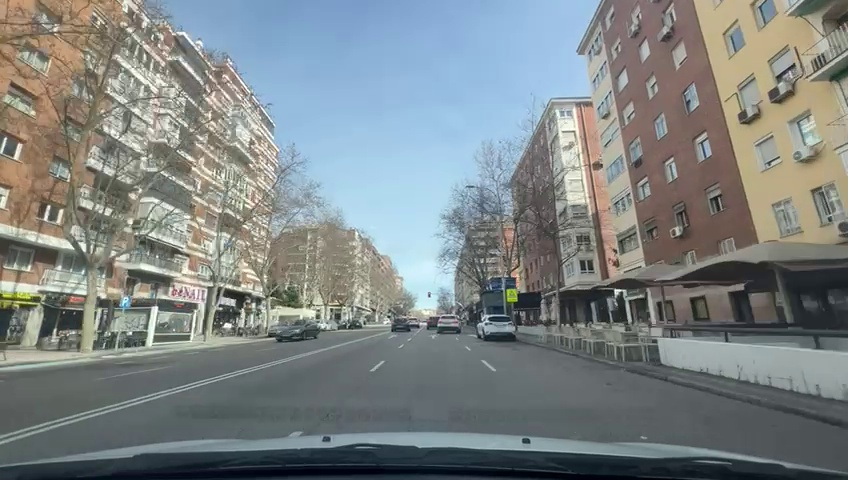
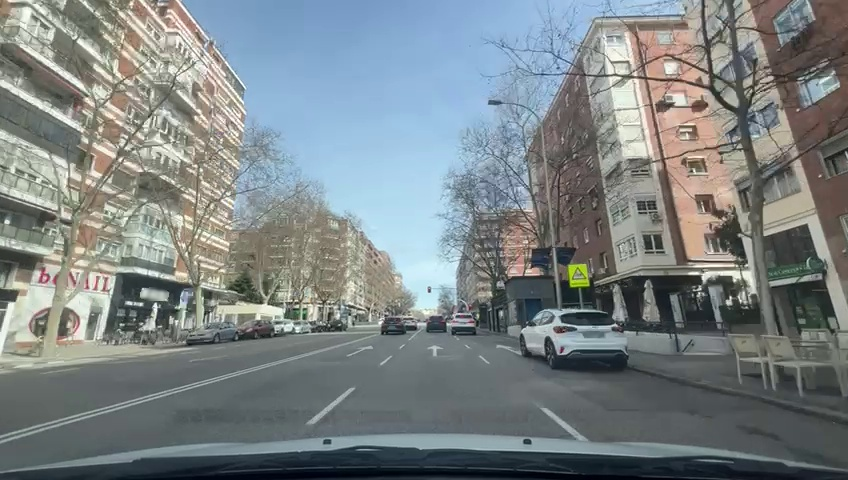
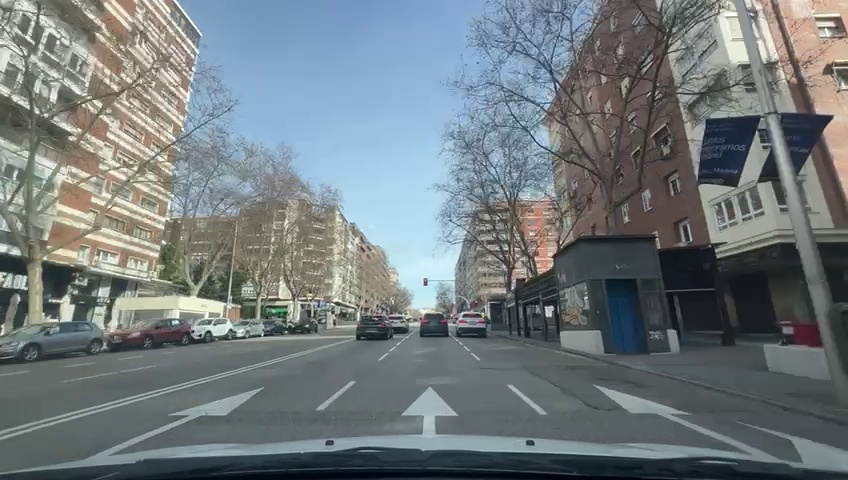
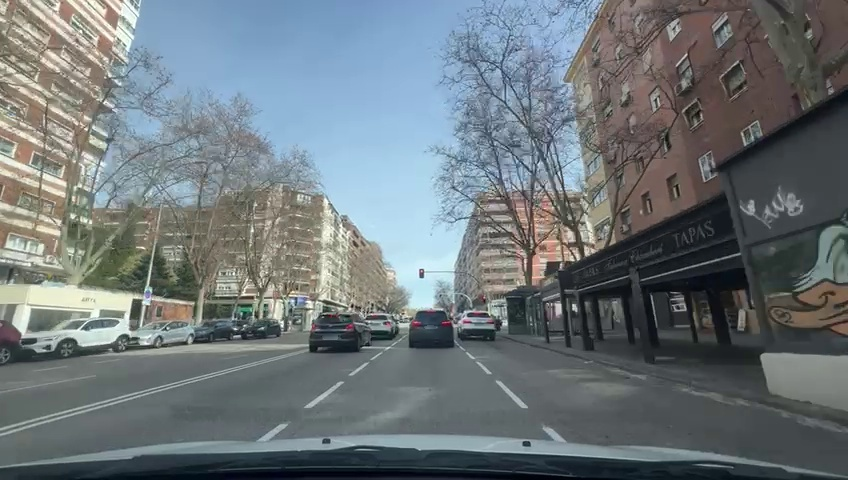
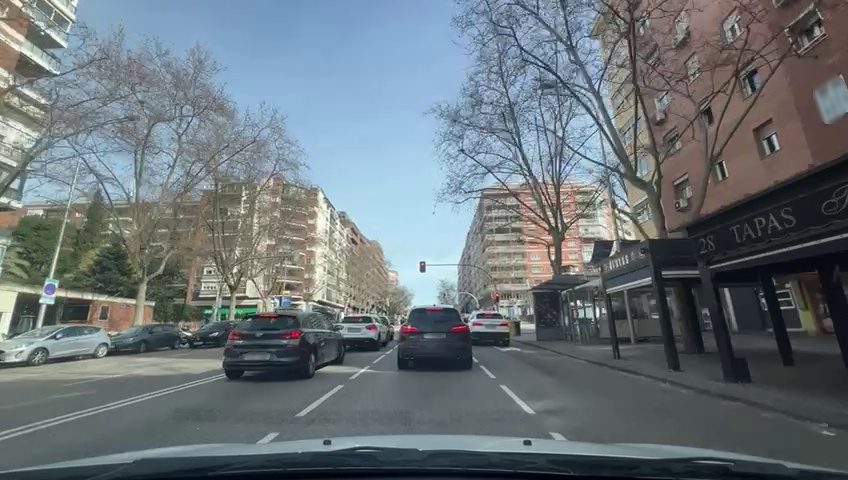
Situation: Leading braking
Question: Is there a vehicle directly ahead in the ego lane with brake lights on?
Answer: Yes
Reasoning: The vehicle ahead is stationary with active red braking lights.

Situation: Leading braking
Question: Is the distance between the ego vehicle and the vehicle ahead decreasing?
Answer: Yes
Reasoning: As the leading vehicle is stationary and the ego vehicle is still moving, the distance between them is reduced over time.

Situation: Leading braking
Question: Is either the ego vehicle or the leading vehicle stationary?
Answer: Yes
Reasoning: The leading vehicle is stationary with brake lights on.

Situation: Leading braking
Question: Is the ego vehicle decelerating due to dense traffic or congestion ahead?
Answer: Yes
Reasoning: There are multiple vehicles ahead of the ego vehicle.